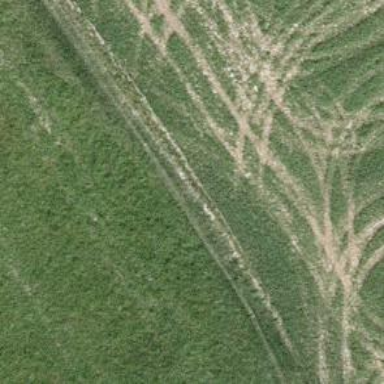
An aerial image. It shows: Path.